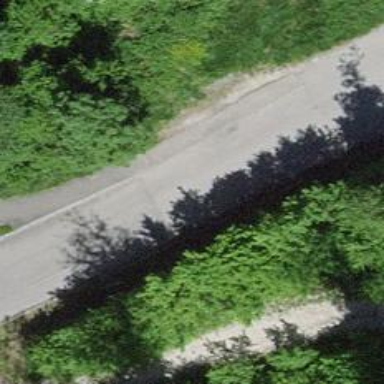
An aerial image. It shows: Asphalt service road.